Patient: sex M, age 74
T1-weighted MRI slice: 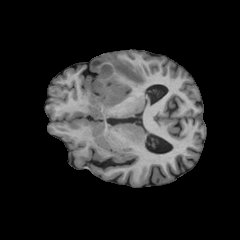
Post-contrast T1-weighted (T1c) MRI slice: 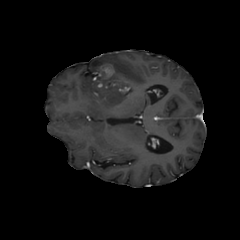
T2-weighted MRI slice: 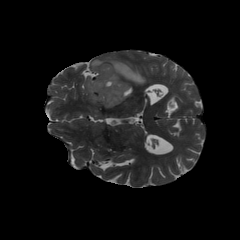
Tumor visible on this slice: yes
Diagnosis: Glioblastoma, IDH-wildtype
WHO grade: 4